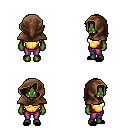
a pixel art fantasy rpg character, female body template, orc, green skin, gold chest armor, magenta pants, brown loose hair, cloth hood, black slippers, four views (front, back, left, right), 2x2 character sprite sheet, small pixel art, hard edges, no anti-aliasing